Aerial crown-view tile of a tropical tree (Barro Colorado Island, Panama), acquired 20240611:
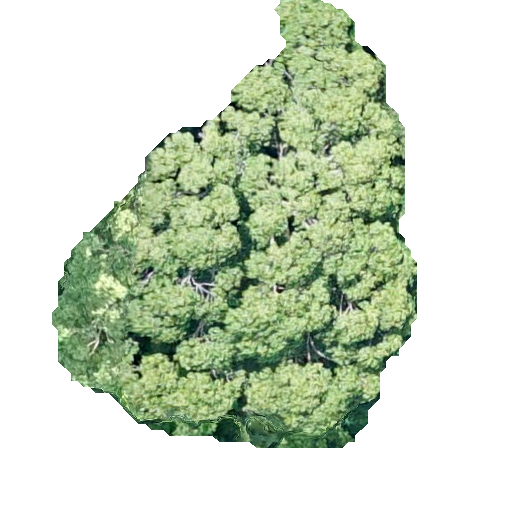
Species: Ocotea leptobotra
GBIF accepted scientific name: Ocotea leptobotra
Crown area: 169.429 m²